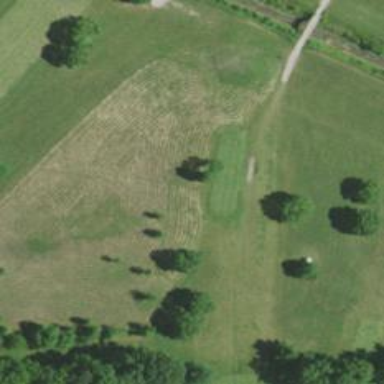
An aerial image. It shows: Path used for both walking and golf.